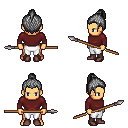
a pixel art fantasy rpg character, male body template, human, tanned skin, maroon long-sleeve shirt, white pants, gray short topknot hairstyle, maroon shoes, spear, four views (front, back, left, right), 2x2 character sprite sheet, small pixel art, hard edges, no anti-aliasing